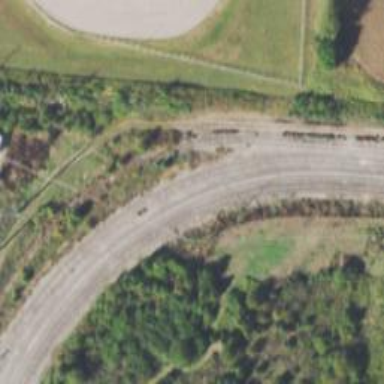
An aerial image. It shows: Disused railway spur line.